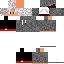
A male human skin with medium skin, wearing brown long hair dressed in a blue hoodie and black pants, featuring a closed mouth.